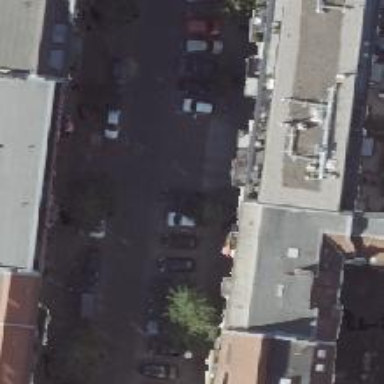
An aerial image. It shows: Parking entrance.